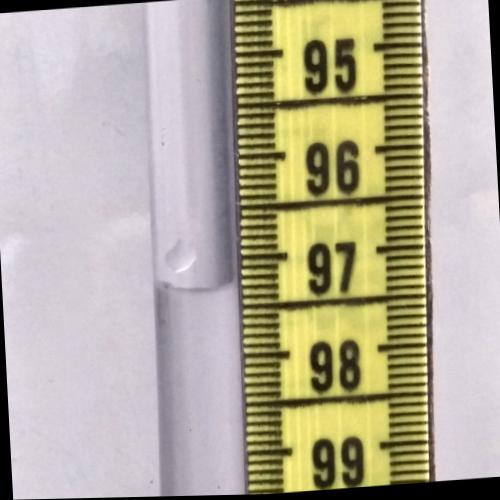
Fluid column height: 97.3 cm